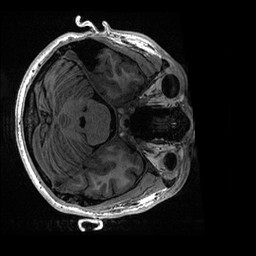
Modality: T1w
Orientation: axial
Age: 21
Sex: male
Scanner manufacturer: ge
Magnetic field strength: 3 T
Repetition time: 0.006952 s
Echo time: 0.00292 s